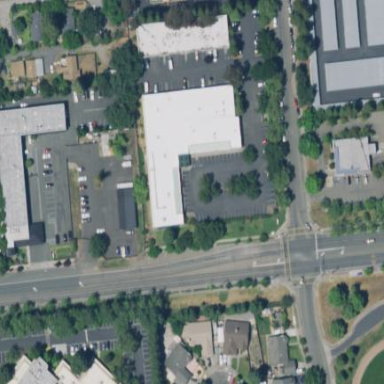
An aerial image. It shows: Building used as fitness center.